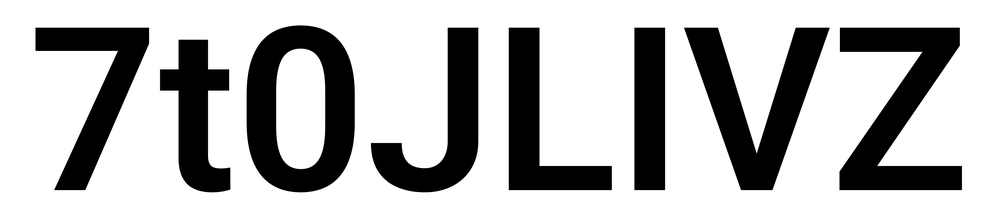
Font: Roboto_SemiBold